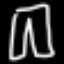
Label: pants